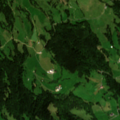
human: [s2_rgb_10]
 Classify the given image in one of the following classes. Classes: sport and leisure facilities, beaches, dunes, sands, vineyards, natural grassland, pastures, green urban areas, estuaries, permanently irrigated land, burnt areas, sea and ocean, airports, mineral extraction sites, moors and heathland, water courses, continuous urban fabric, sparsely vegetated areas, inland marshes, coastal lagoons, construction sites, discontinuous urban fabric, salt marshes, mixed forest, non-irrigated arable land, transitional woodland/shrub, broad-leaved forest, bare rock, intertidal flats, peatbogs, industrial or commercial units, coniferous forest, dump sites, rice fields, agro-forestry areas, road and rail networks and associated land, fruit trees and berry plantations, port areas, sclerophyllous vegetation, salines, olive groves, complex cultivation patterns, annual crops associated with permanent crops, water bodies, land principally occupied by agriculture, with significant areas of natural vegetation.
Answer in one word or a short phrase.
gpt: pastures, mixed forest, natural grassland